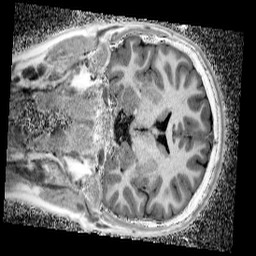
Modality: UNIT1_denoised
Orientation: coronal
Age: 13
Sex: male
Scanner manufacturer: siemens
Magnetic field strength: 3 T
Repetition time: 4 s
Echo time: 0.00299 s